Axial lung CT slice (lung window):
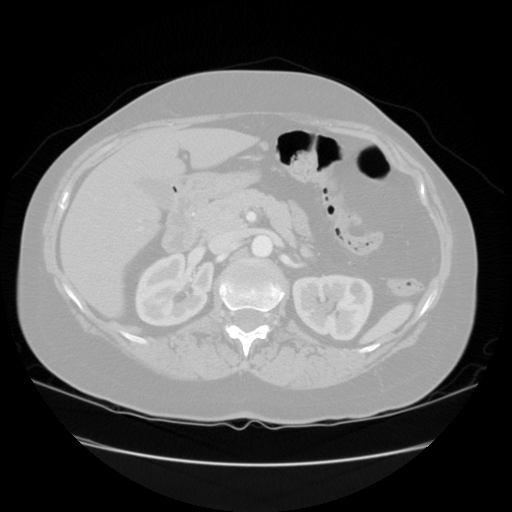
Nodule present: no